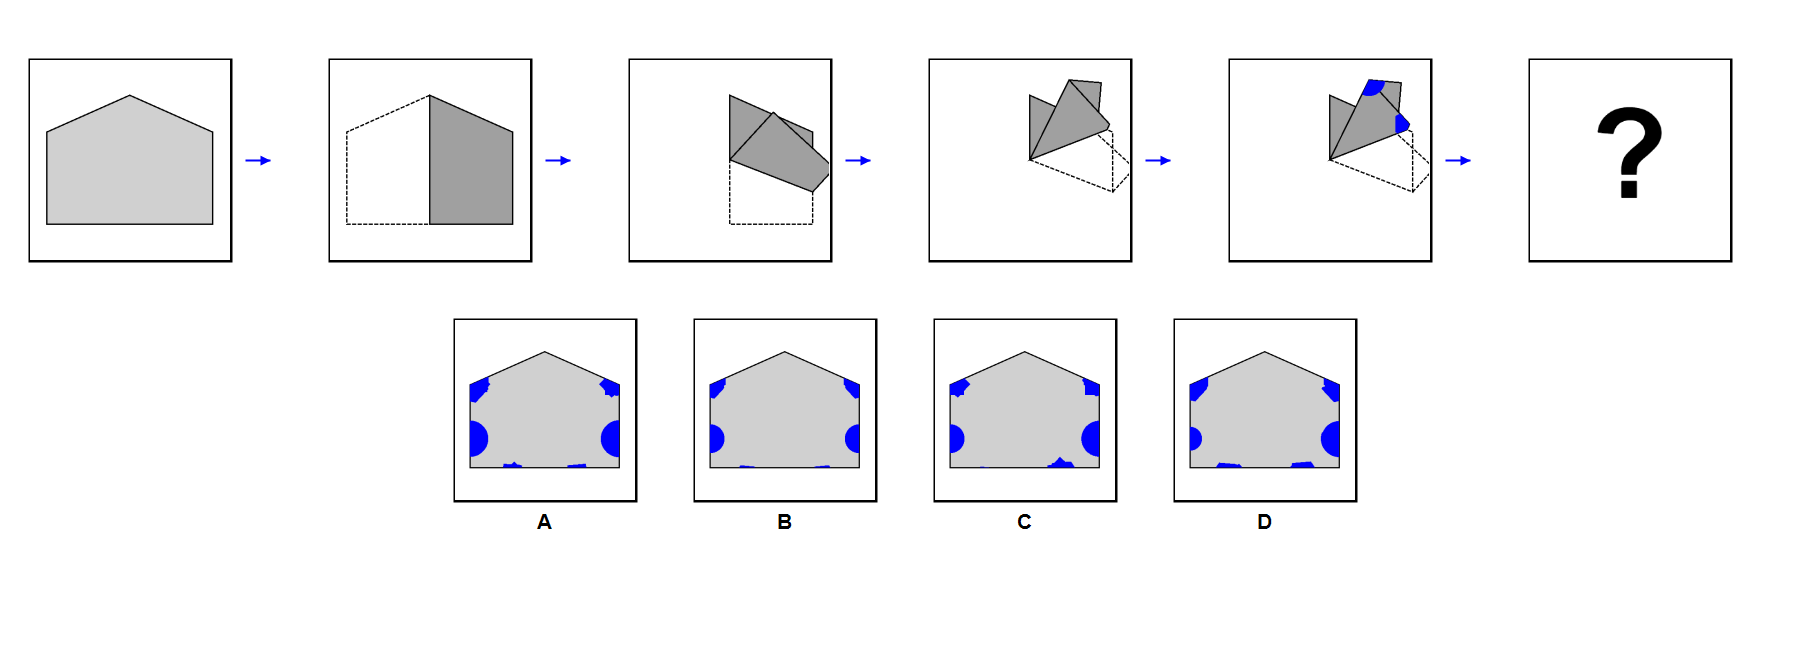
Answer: B